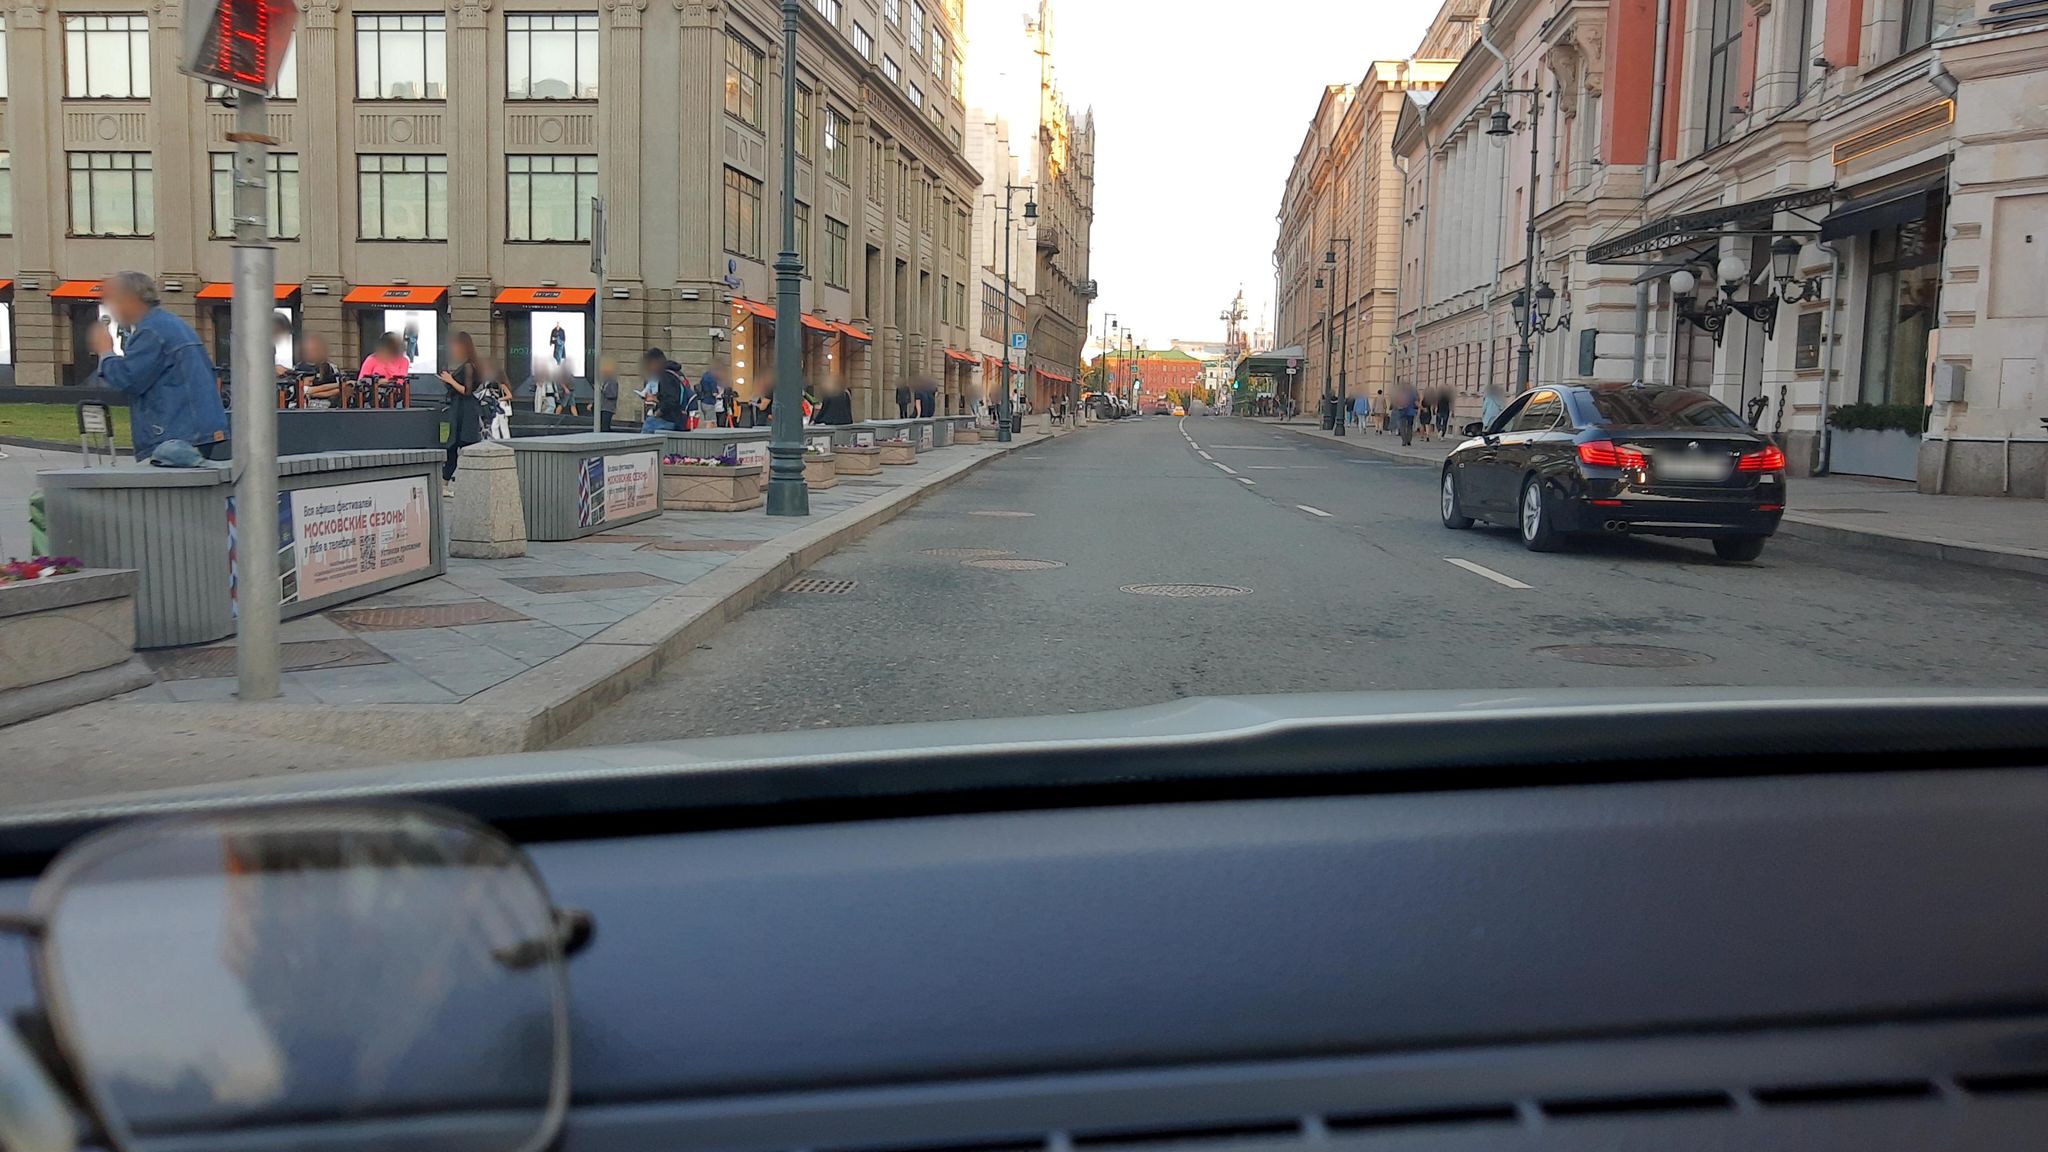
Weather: rainy
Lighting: day
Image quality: good
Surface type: driving surface
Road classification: tertiary
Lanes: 4
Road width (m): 2
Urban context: urban centre
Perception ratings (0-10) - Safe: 6.04, Lively: 9.3, Beautiful: 5.99, Boring: 2.33, Depressing: 6.85, Wealthy: 8.05